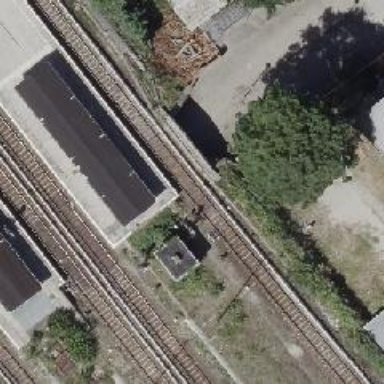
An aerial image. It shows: Railway signal.